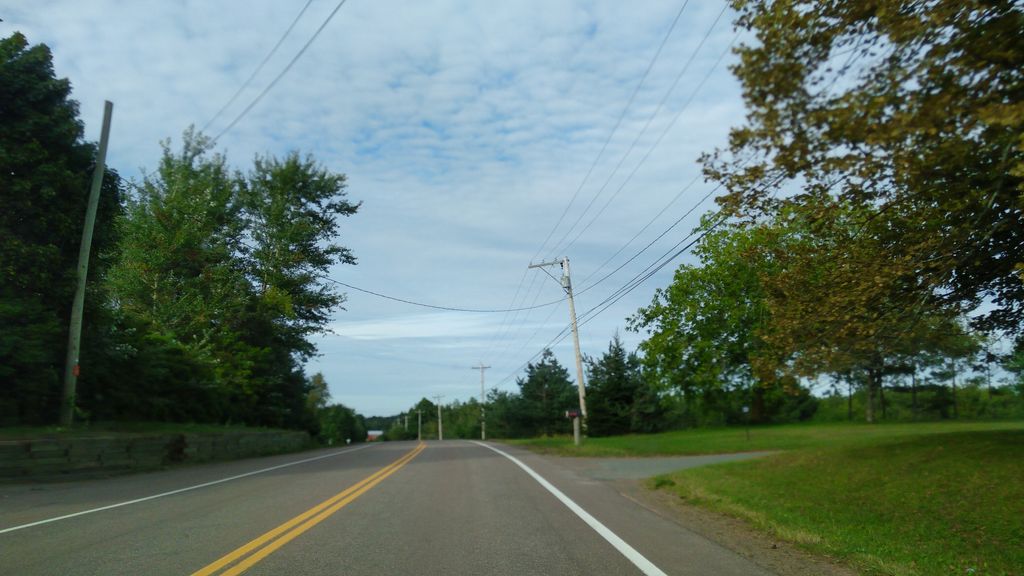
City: charlottetown